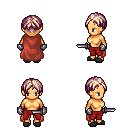
a pixel art fantasy rpg character, female body template, human, tanned skin, maroon cape, red pants, white blonde parted hairstyle, metal gloves, gray slippers, dagger, four views (front, back, left, right), 2x2 character sprite sheet, small pixel art, hard edges, no anti-aliasing